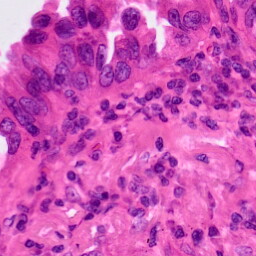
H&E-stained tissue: Lung